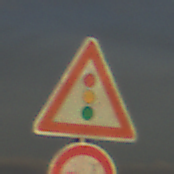
Verkehrszeichen: Lichtzeichenanlage
Zusatzzeichen unten: VerbotUeberholenEinspurigeFahrzeuge
Umgebung: Outdoor, Nature
Tageszeit: SunriseSunset
Wetter: PartlyCloudy
Licht: Natural
Jahreszeit: Summer
Kontrast: HighContrast